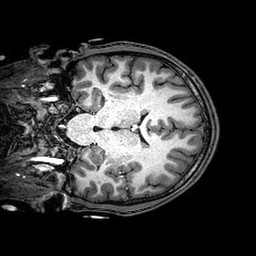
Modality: T1w
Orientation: coronal
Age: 21
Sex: male
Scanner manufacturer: philips
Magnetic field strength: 3 T
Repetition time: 0.008197 s
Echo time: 0.00373 s